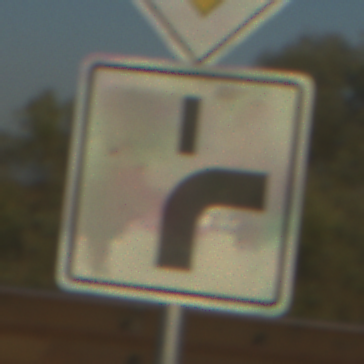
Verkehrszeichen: VerlaufVorfahrtsstrasse8
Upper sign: Vorfahrtsstrasse
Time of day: SunriseSunset
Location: Outdoor (RoadRail)
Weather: Clear
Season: NotSpecified
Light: Natural